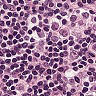
Metastatic tissue present: yes